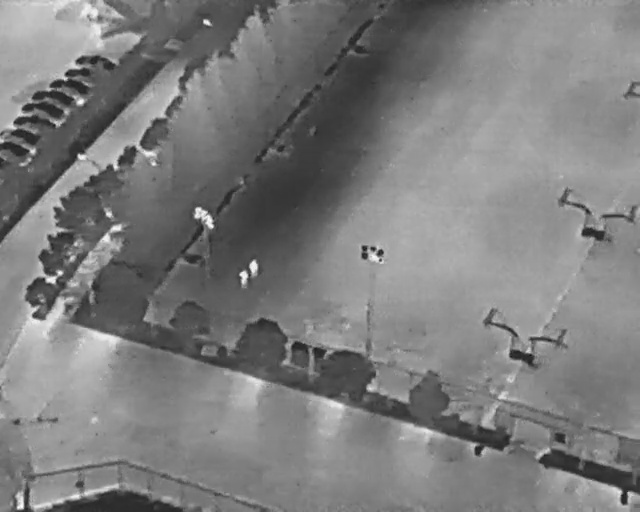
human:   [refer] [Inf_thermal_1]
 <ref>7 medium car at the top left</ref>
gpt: <box>[[0, 26, 4, 32, 2], [1, 22, 4, 30, 2], [4, 19, 6, 28, 13], [5, 16, 8, 25, 13], [6, 14, 9, 23, 13], [9, 12, 12, 21, 13], [13, 7, 16, 16, 11]]</box>

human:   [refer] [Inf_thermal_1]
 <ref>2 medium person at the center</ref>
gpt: <box>[[37, 51, 41, 53, 2], [36, 53, 39, 55, 2]]</box>